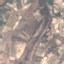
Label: PermanentCrop